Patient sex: M
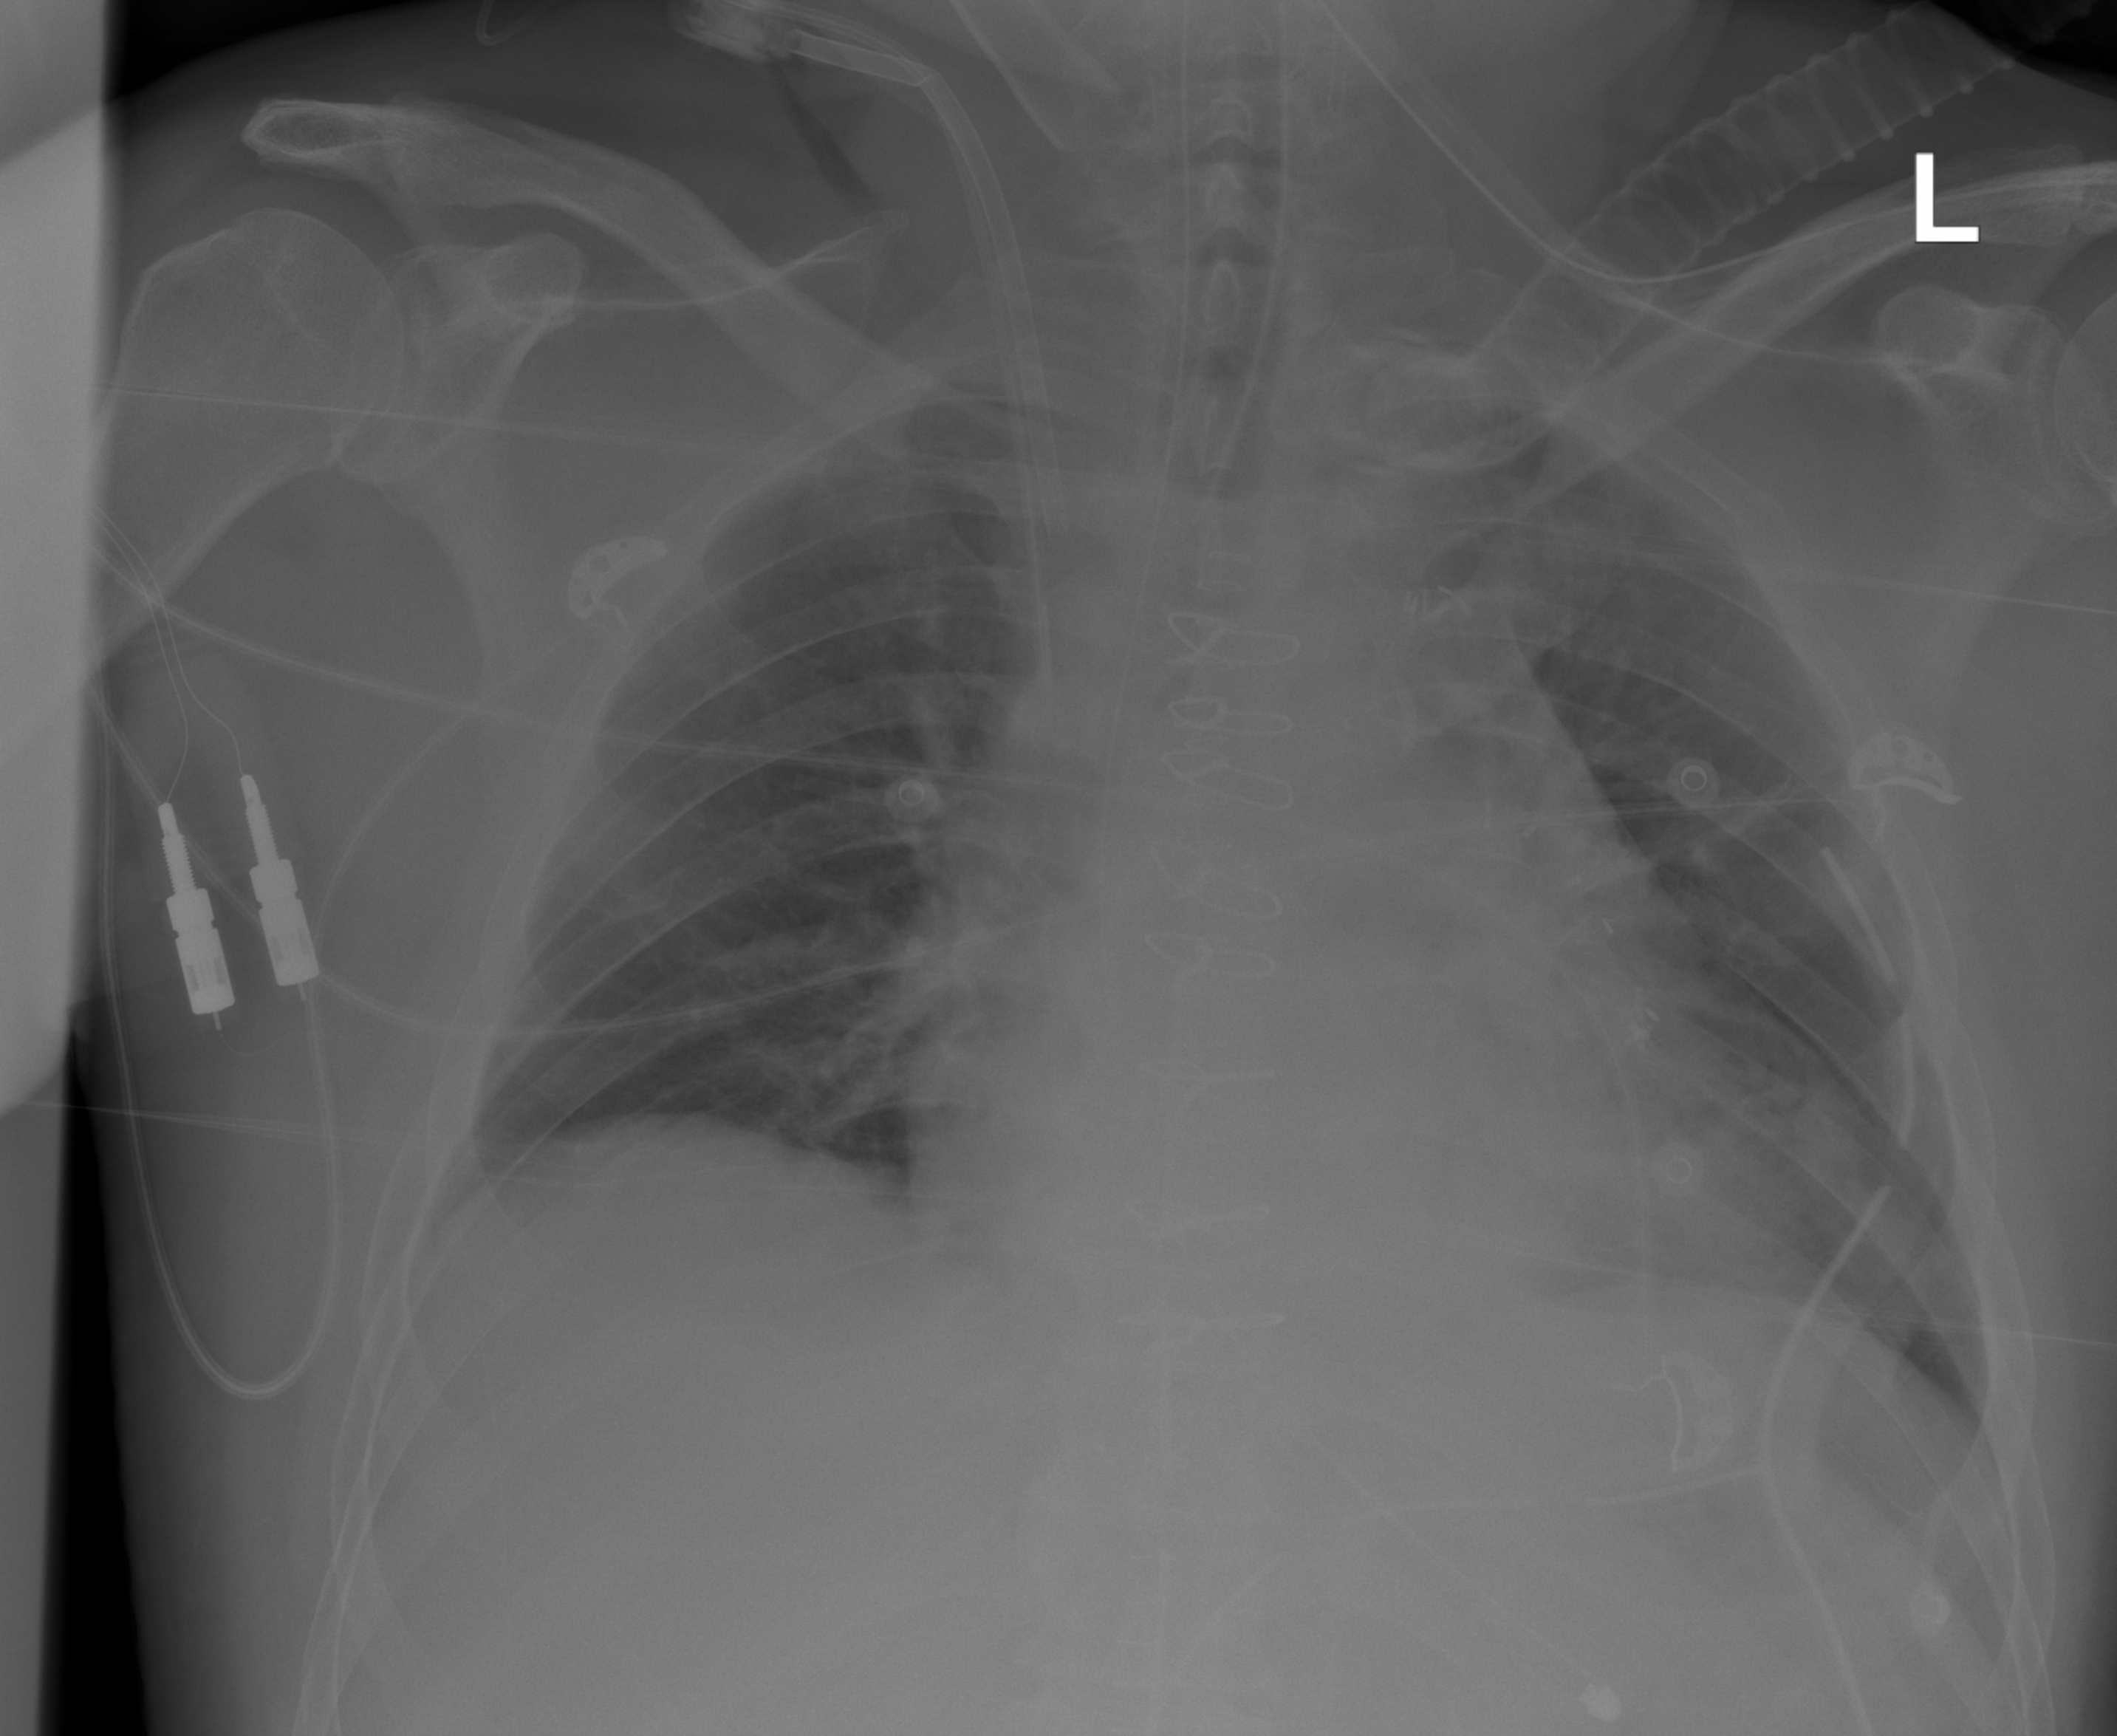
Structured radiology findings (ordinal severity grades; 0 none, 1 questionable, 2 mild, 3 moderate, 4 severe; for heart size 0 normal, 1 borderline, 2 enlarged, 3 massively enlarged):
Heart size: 2
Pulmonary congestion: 0
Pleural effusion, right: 0
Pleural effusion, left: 0
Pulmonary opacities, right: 0
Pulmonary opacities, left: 0
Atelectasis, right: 0
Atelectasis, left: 0